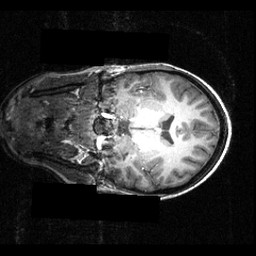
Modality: T1w
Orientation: coronal
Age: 16
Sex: female
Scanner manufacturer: siemens
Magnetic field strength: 3.951 T
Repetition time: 1.5 s
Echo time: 0.00335 s